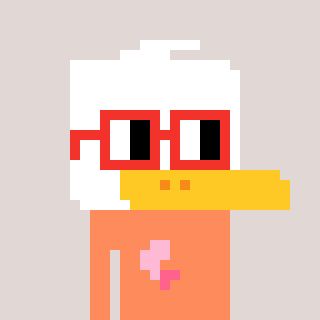
a pixel art character with square red glasses, a duck-shaped head and a peachy-colored body on a warm background